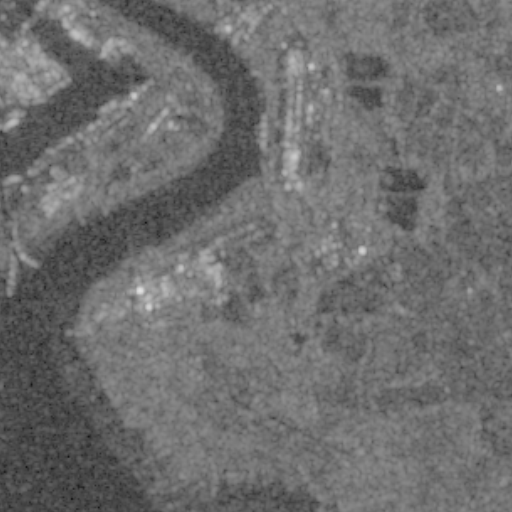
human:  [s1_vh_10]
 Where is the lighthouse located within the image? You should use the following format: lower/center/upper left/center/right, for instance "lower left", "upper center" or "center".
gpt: The lighthouse is located in the lower center of the image.
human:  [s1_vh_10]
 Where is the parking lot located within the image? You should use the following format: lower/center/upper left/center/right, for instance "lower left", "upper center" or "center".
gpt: The parking lot is located in the center of the image.
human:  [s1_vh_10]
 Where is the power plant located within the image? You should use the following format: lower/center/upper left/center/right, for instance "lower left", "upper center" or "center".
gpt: The power plant is located in the center left of the image.
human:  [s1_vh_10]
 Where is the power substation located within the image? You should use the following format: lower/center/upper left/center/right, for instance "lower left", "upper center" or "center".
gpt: The power substation is located in the center left of the image.
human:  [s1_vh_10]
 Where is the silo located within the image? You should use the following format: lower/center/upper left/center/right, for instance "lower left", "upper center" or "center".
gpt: The silo is located in the center of the image.
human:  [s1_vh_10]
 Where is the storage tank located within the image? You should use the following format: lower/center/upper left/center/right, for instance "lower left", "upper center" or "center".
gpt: The storage tank is located in the upper center of the image.
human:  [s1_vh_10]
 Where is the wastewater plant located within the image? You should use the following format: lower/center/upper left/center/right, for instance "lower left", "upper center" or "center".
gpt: The wastewater plant is located in the center right of the image.
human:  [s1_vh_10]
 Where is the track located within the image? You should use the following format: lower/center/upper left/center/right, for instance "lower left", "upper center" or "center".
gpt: There is no track in the image.

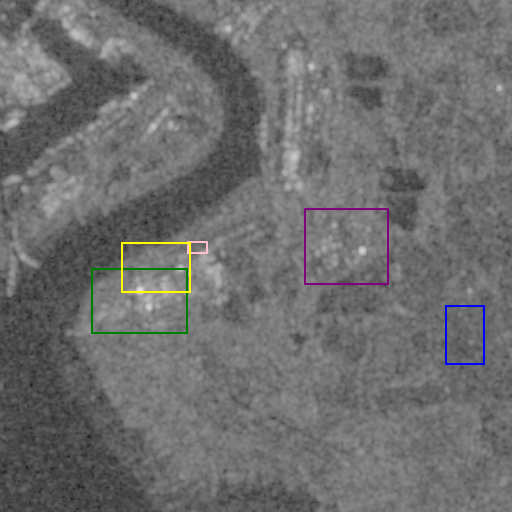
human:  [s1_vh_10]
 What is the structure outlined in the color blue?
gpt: The structure outlined in blue is a crop field.
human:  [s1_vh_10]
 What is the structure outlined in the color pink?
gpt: The structure outlined in pink is a parking lot.
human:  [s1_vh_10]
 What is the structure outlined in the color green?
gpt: The structure outlined in green is a power plant.
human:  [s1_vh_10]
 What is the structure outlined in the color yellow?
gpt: The structure outlined in yellow is a power substation.
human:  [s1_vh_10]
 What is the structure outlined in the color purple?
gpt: The structure outlined in purple is a wastewater plant.
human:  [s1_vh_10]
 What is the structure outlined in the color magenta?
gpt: There is no magenta outline.